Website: crate-barrel
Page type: cart
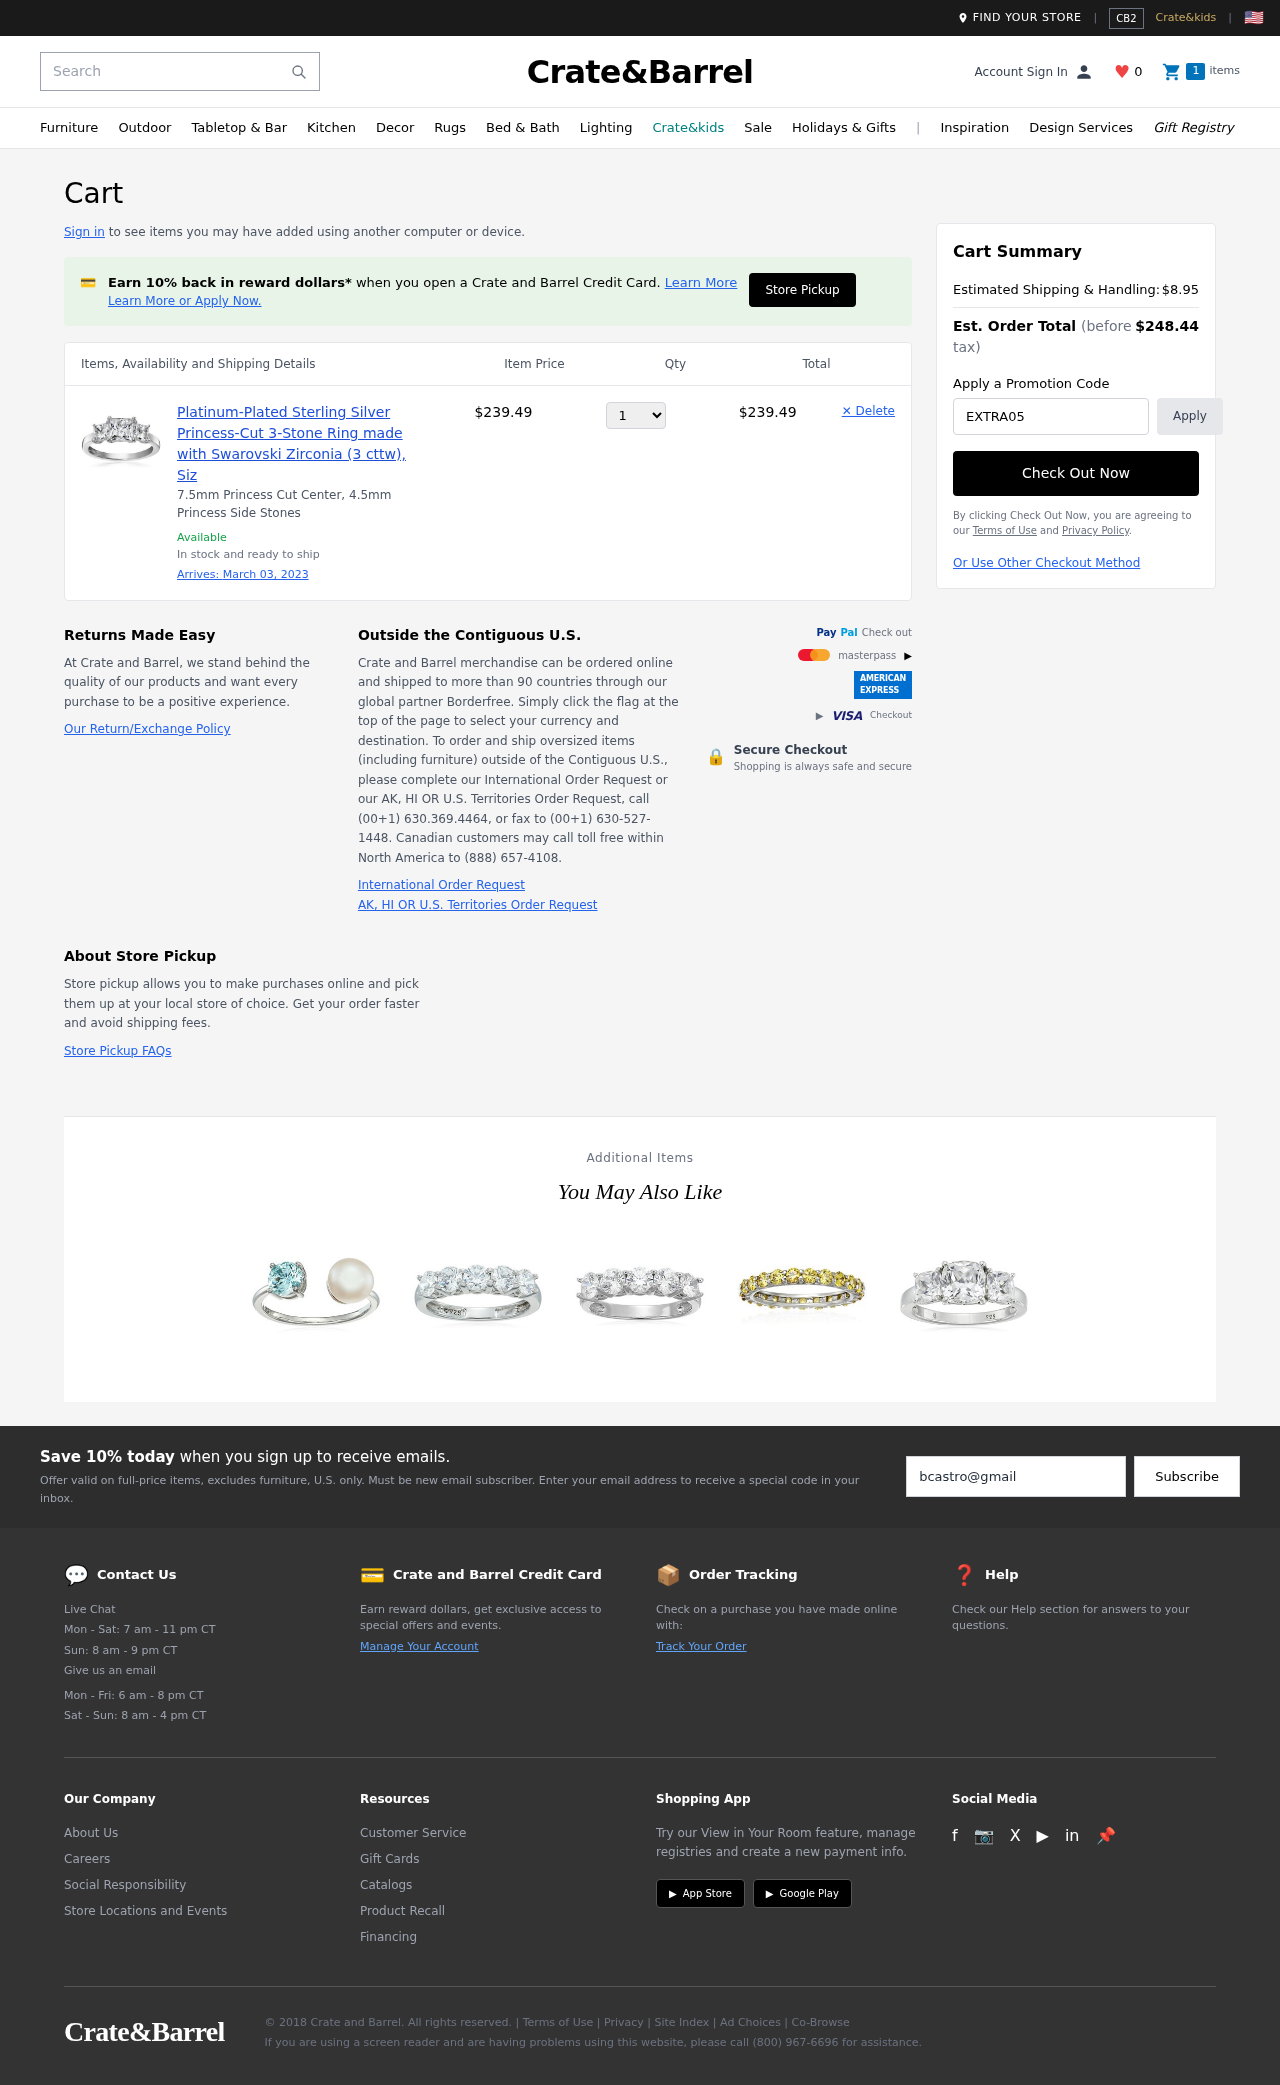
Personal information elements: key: PII_PROMO_CODE
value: EXTRA05
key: PII_EMAIL
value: bcastro@gmail.com
Product elements: key: PRODUCT1_DESC
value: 7.5mm Princess Cut Center, 4.5mm Princess Side Stones
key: PRODUCT1_NAME
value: Platinum-Plated Sterling Silver Princess-Cut 3-Stone Ring made with Swarovski Zirconia (3 cttw), Siz
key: PRODUCT1_PRICE
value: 239.49
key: PRODUCT1_QUANTITY
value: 1
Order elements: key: ORDER_DELIVERY_DATE
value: March 03, 2023
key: ORDER_SUBTOTAL
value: $239.49
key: ORDER_SHIPPING_COST
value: $8.95
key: ORDER_TOTAL
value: $248.44